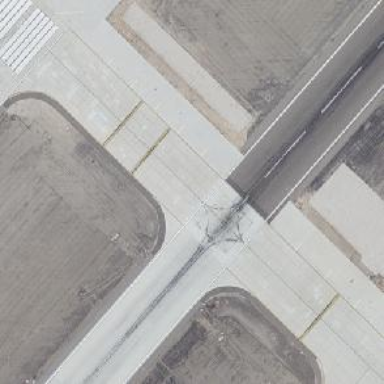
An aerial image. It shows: View of taxiway at the airport.